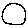
Label: circle